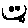
Label: smiley face